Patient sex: M
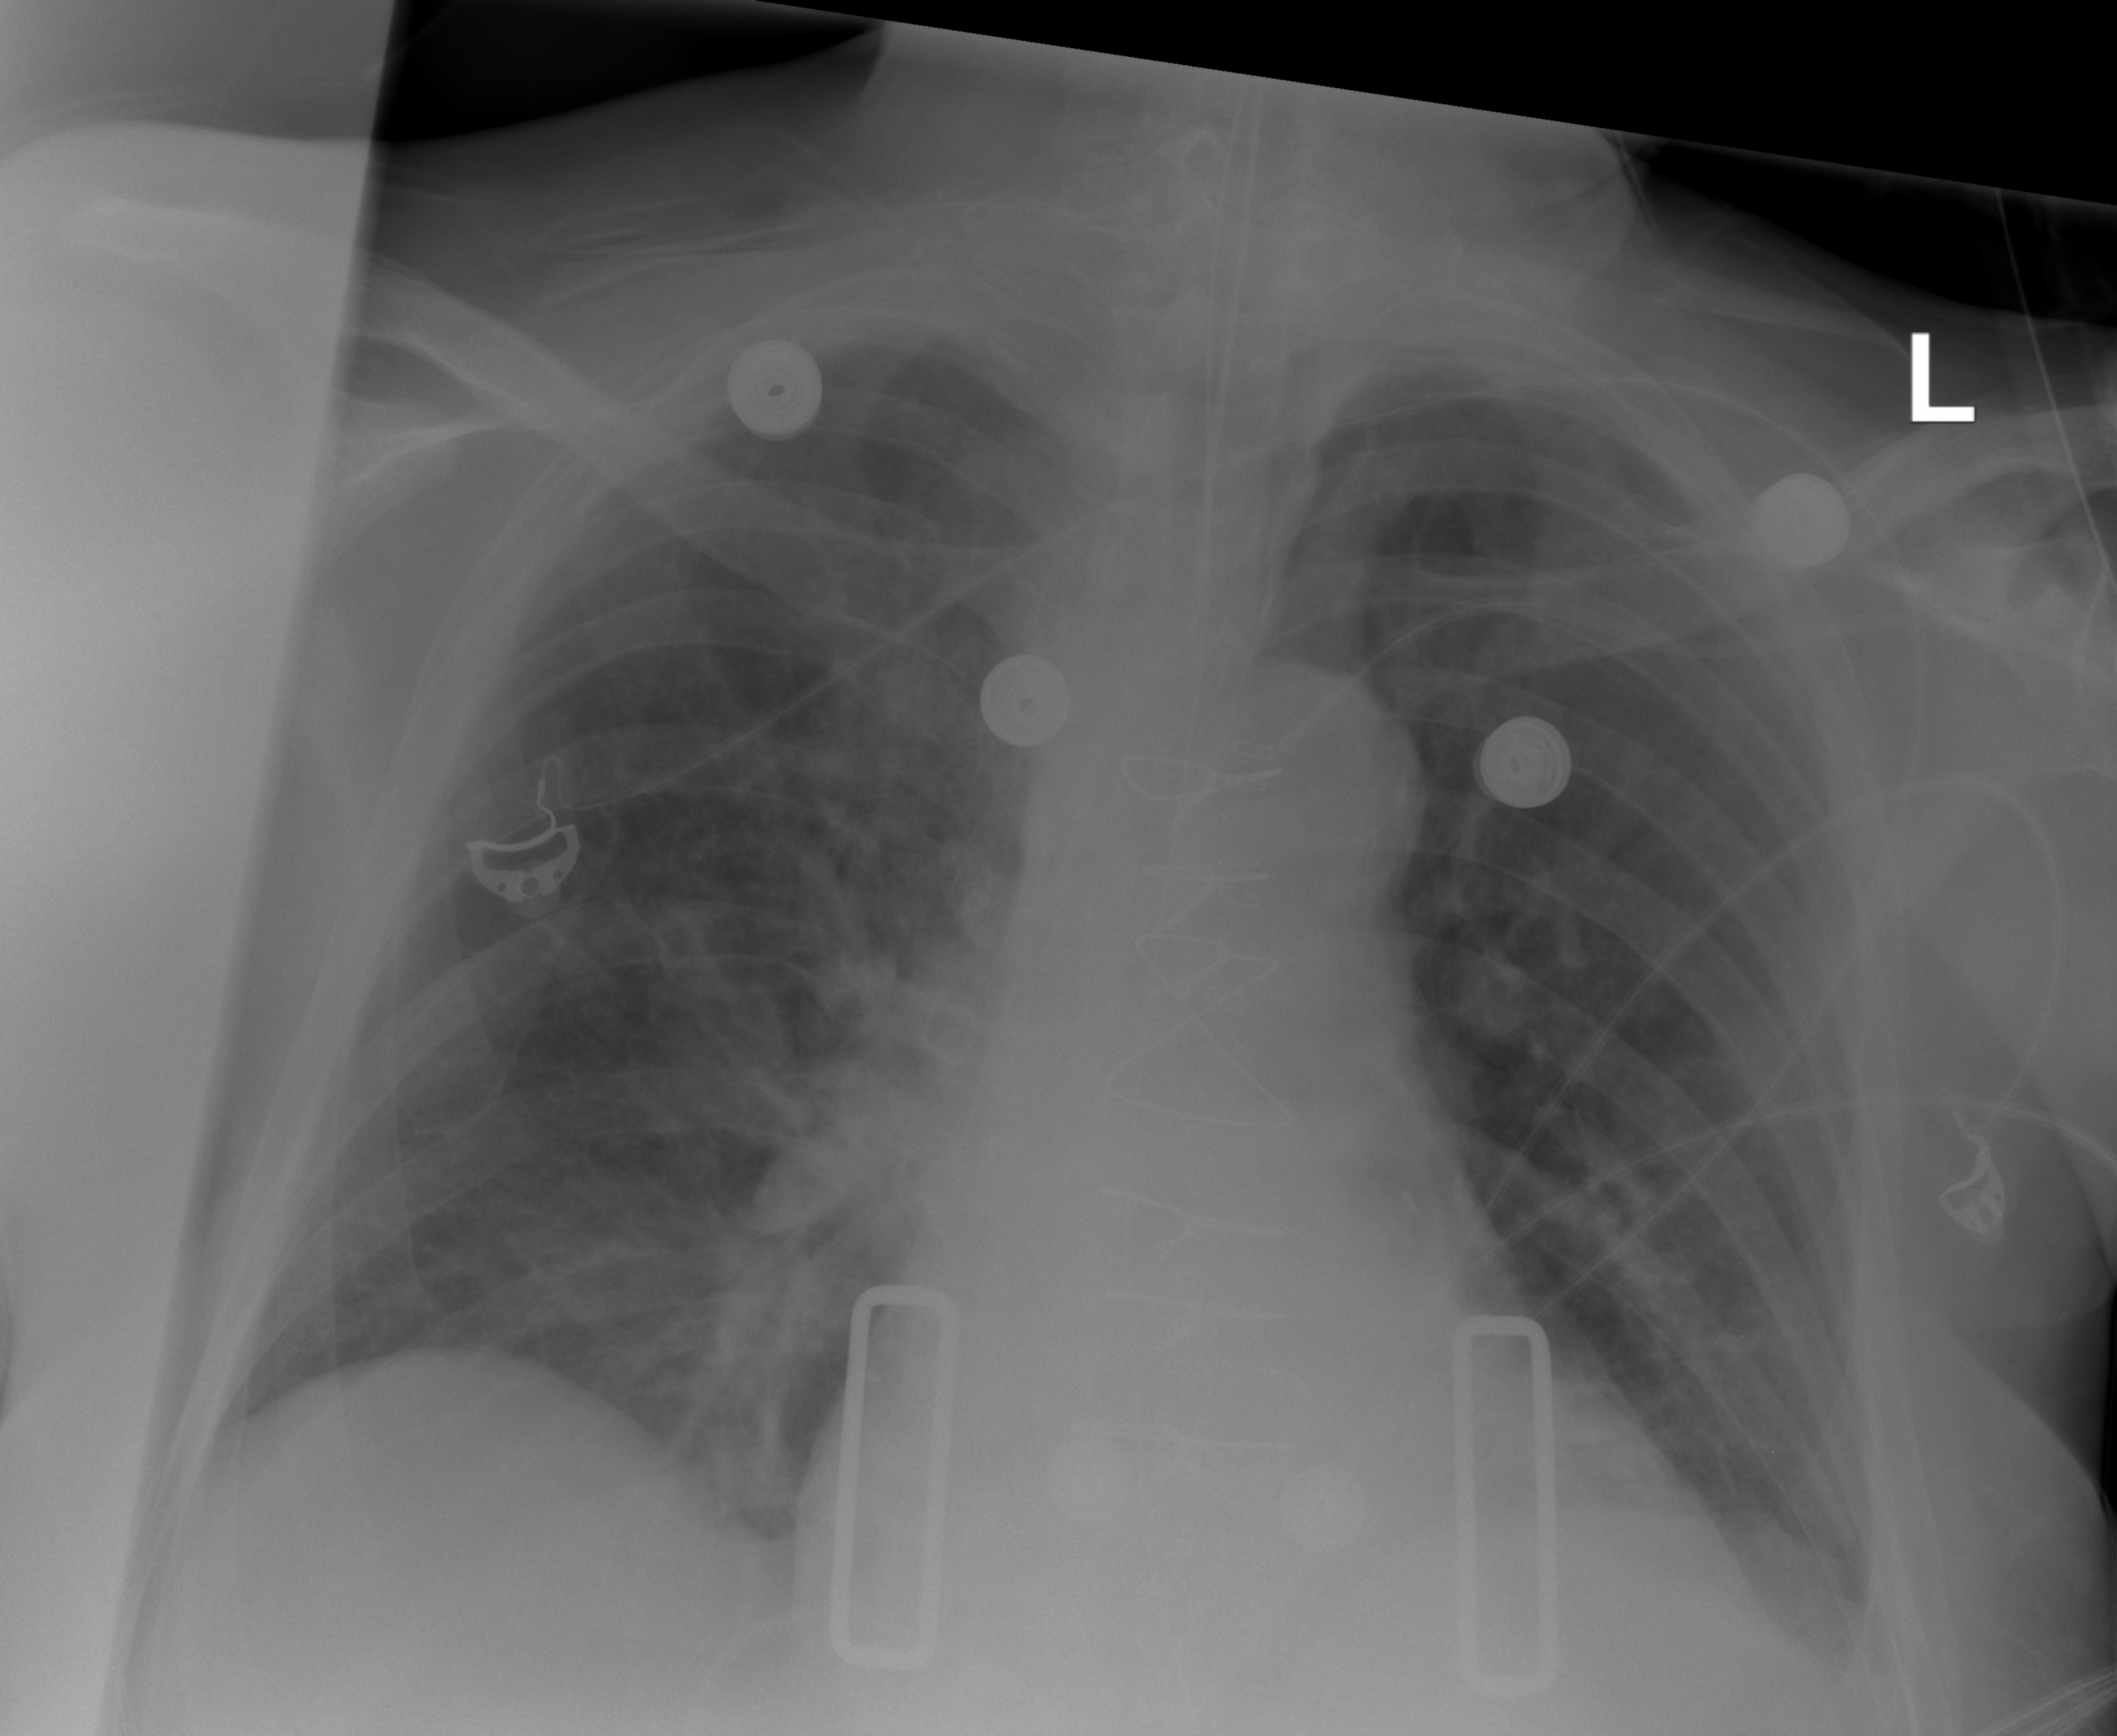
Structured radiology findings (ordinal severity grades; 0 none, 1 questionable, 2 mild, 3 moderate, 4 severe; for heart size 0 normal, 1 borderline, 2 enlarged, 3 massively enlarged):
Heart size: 2
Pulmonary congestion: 2
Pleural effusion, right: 1
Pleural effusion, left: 1
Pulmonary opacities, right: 2
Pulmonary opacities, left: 2
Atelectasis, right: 1
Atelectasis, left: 1